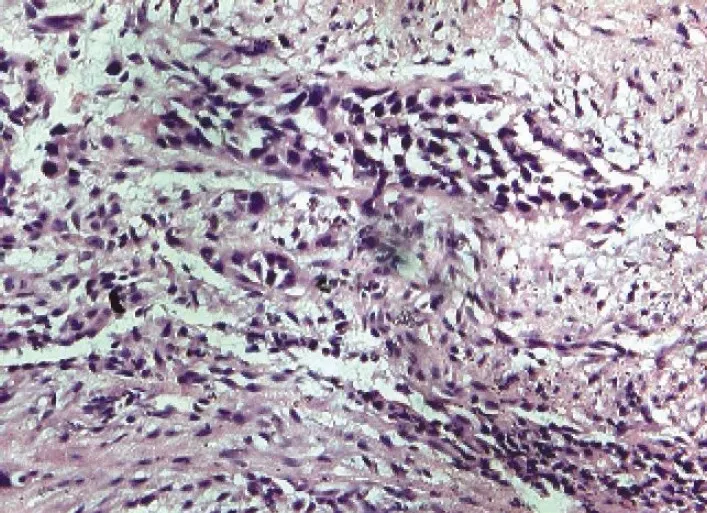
Micropictograph of biopsy specimen.
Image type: pathology (h&e)